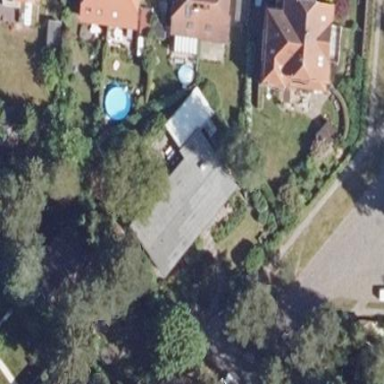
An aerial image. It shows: Detached building.